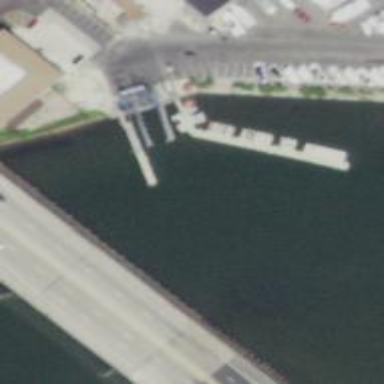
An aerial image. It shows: Pier by the dock.